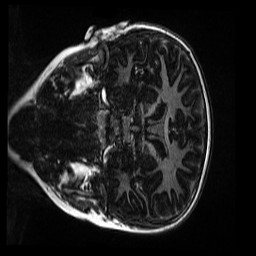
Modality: MP2RAGE
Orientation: coronal
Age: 9
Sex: female
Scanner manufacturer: siemens
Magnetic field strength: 3 T
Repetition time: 4 s
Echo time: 0.00303 s